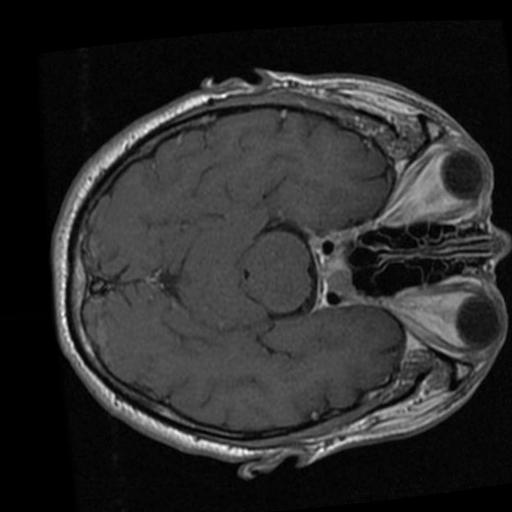
Label: brain_tumor